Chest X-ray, AP view. Patient: 59 years old, sex M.
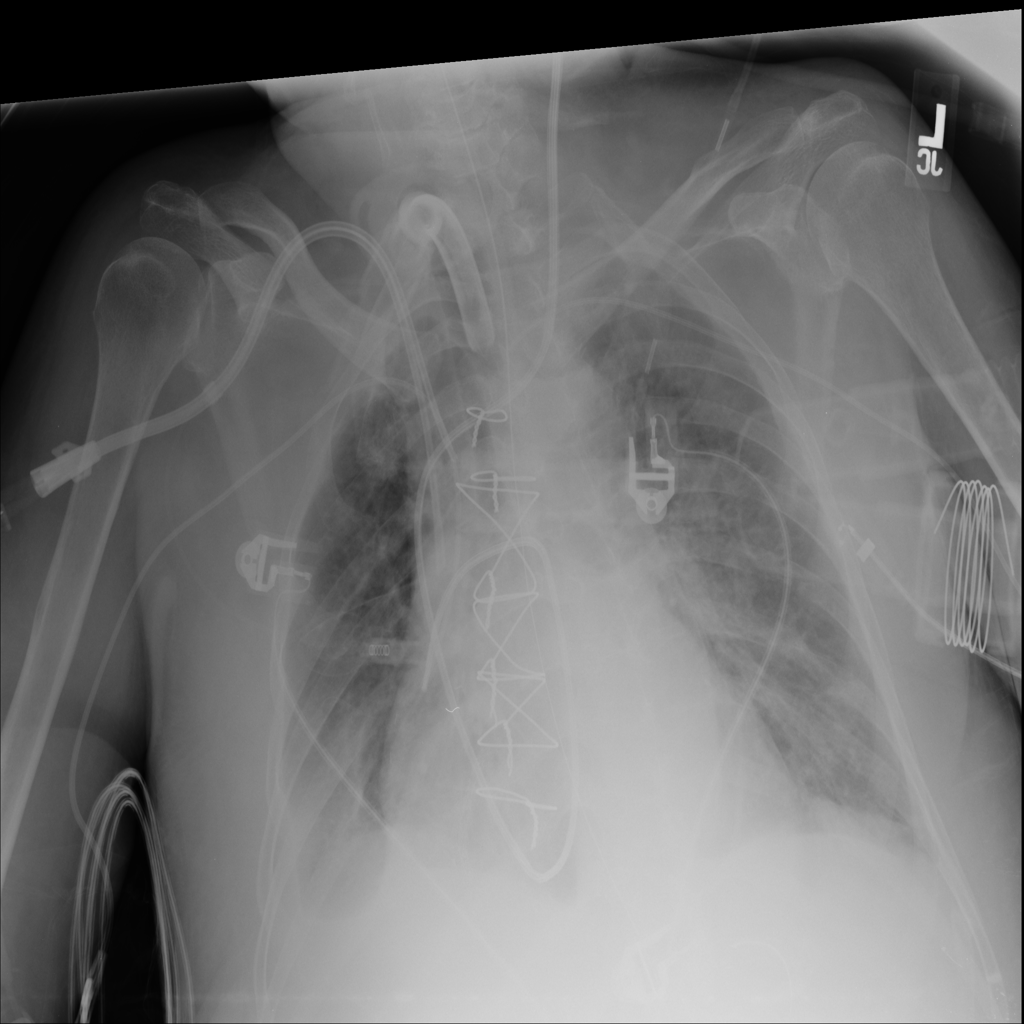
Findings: Infiltration